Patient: sex F, age 54
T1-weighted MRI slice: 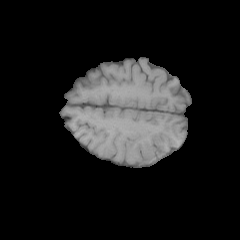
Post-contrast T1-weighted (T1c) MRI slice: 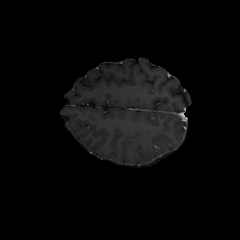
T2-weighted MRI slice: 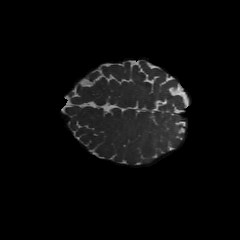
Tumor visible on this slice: yes
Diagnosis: Glioblastoma, IDH-wildtype
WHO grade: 4